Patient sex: M
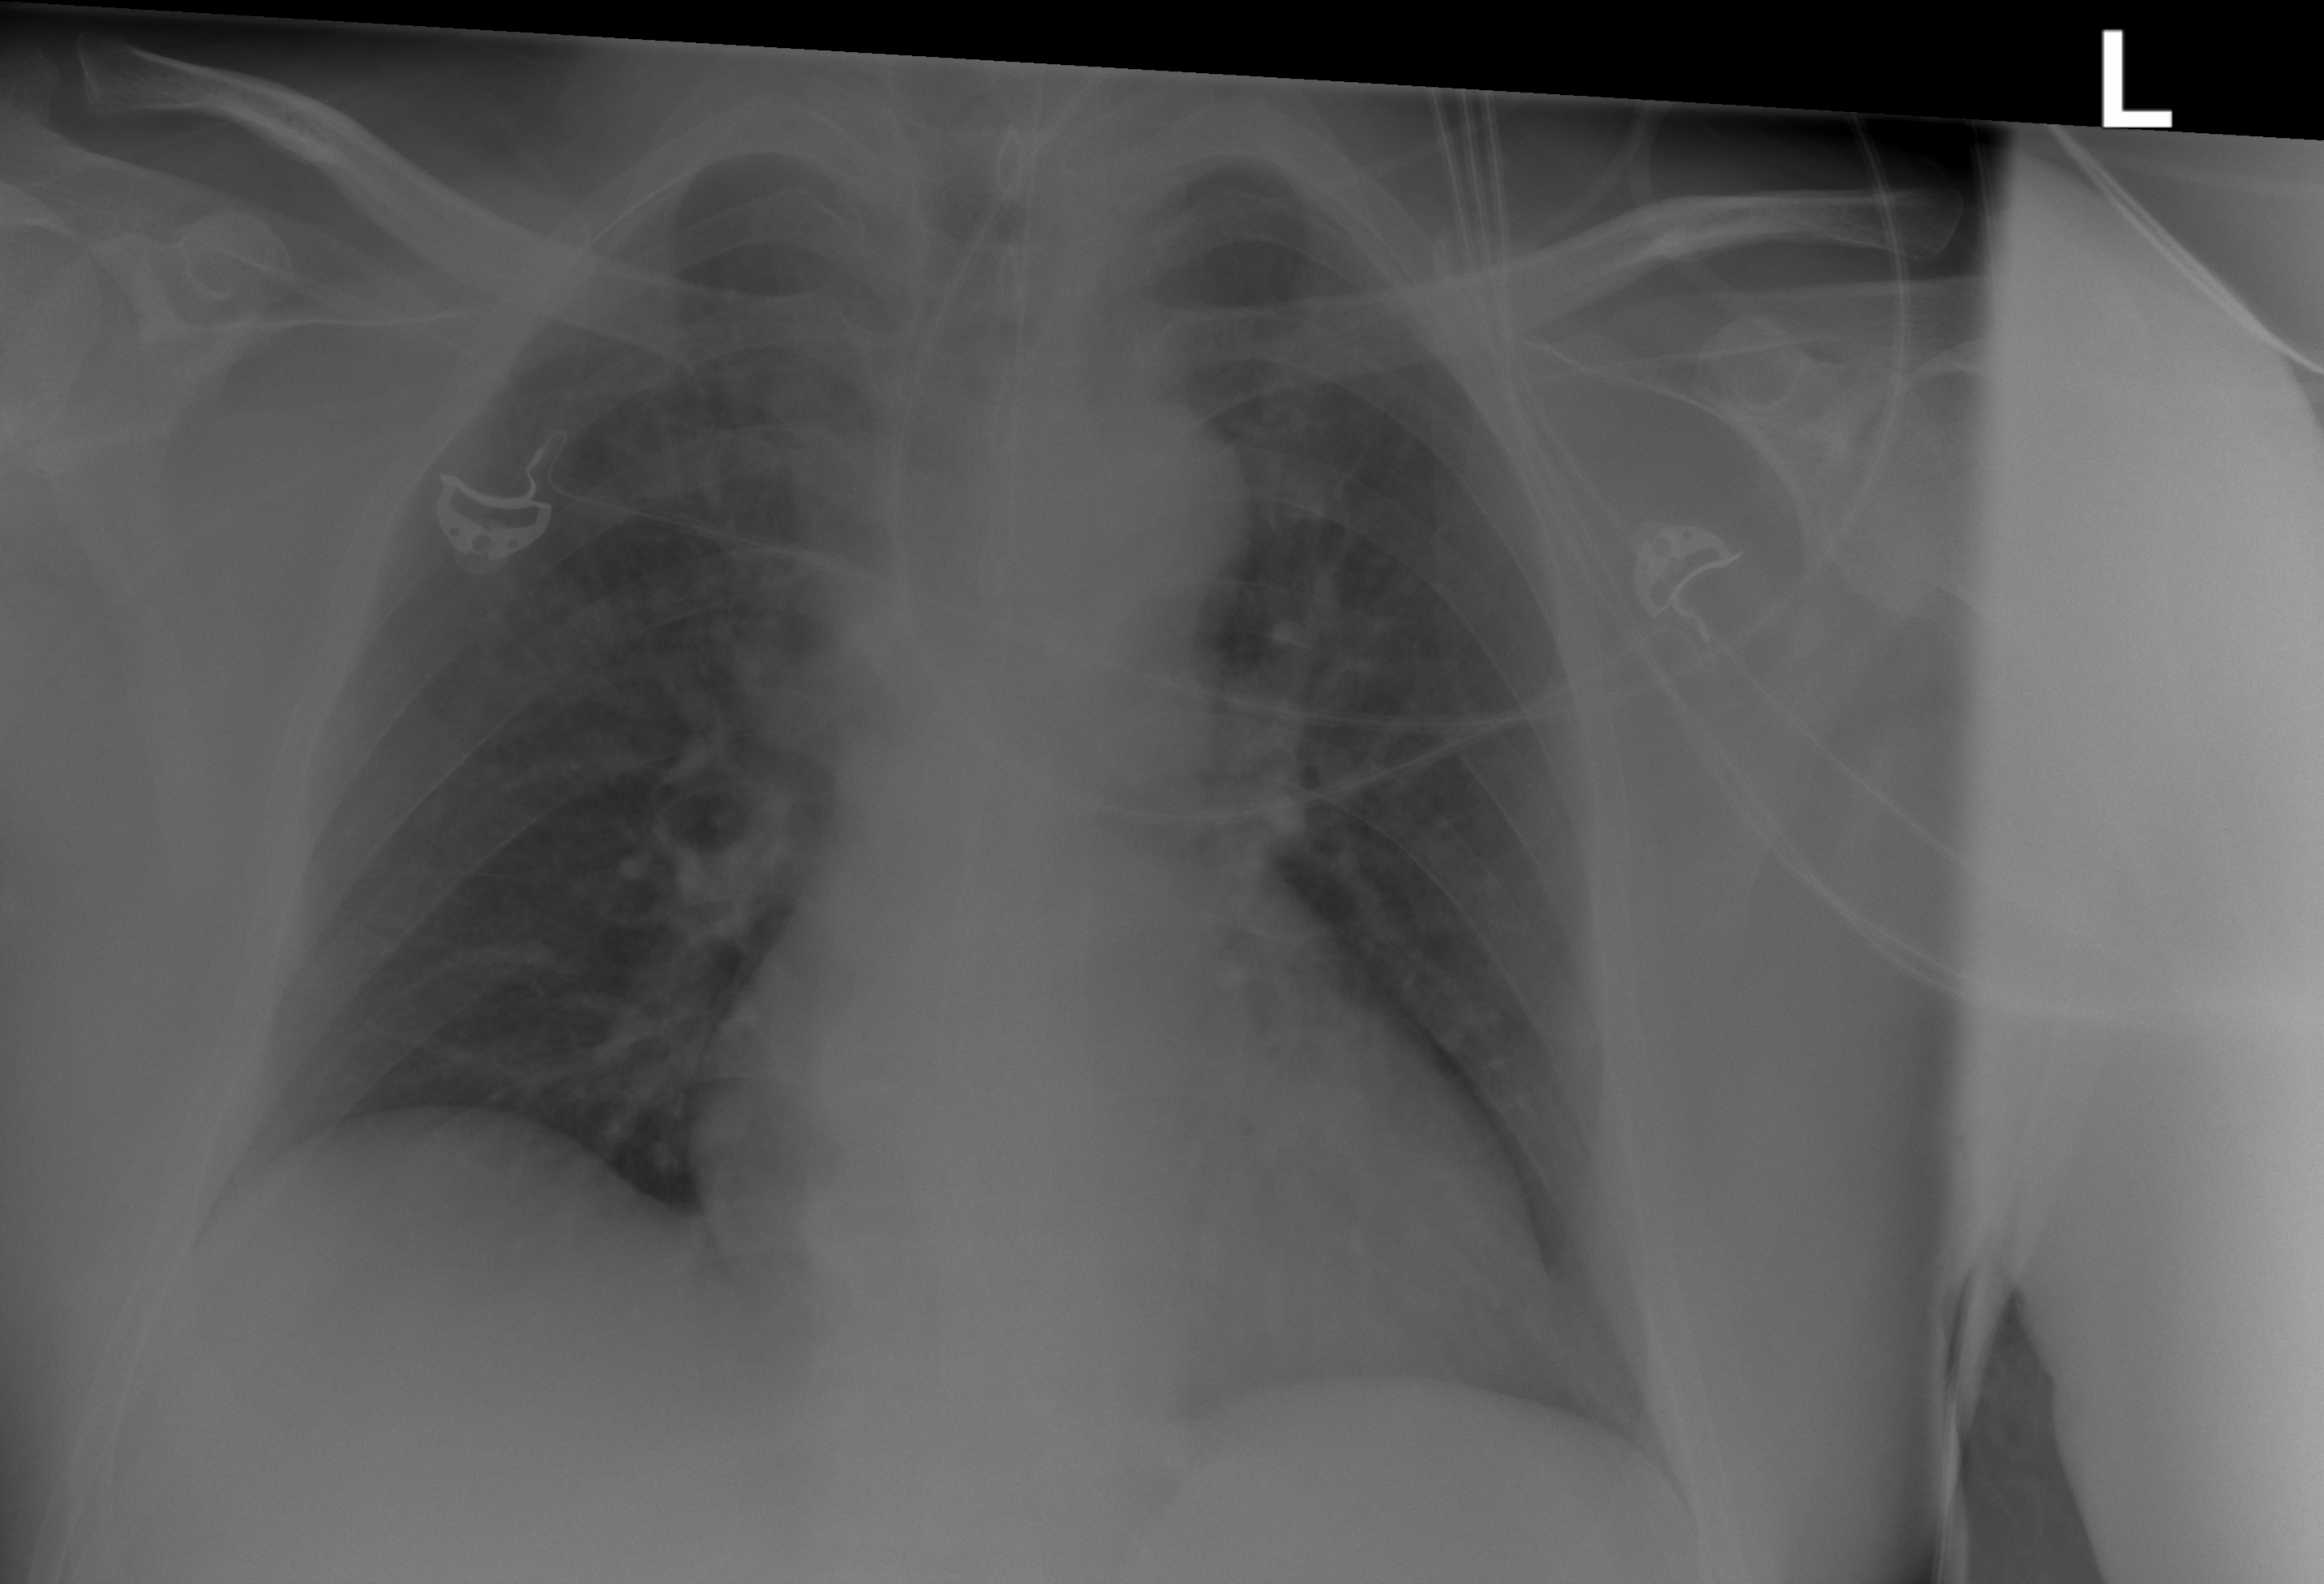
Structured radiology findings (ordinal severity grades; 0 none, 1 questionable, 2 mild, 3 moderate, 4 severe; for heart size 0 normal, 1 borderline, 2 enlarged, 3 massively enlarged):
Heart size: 0
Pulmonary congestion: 0
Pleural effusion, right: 0
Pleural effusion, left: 0
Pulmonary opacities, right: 0
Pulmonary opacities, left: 0
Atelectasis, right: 2
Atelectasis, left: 0